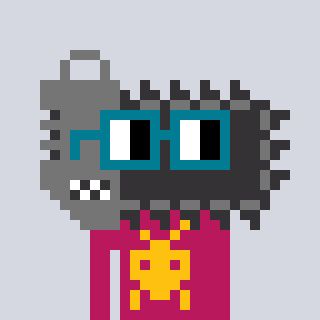
a pixel art character with square dark green glasses, a chainsaw-shaped head and a darkpink-colored body on a cool background